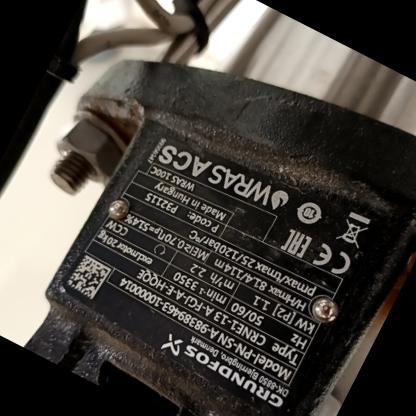
Klasa: tabliczka-znamionowa